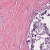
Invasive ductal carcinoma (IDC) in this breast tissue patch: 0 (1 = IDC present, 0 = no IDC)